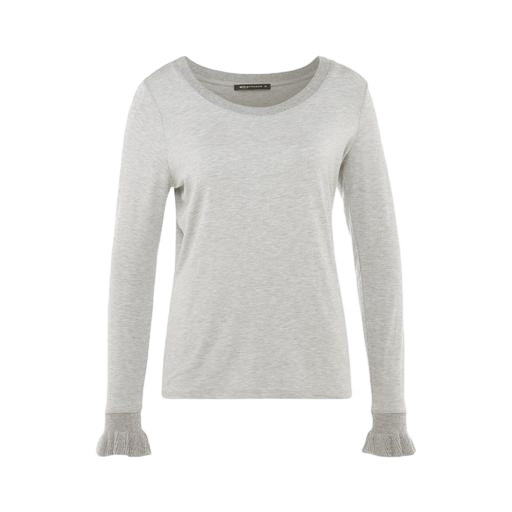
long-sleeve top, long-sleeve t-shirt only macy, her longsleeve top, white background